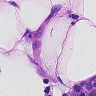
Metastatic tissue present: yes